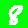
Digit: 8